Aerial crown-view tile of a tropical tree (Barro Colorado Island, Panama), acquired 20241014:
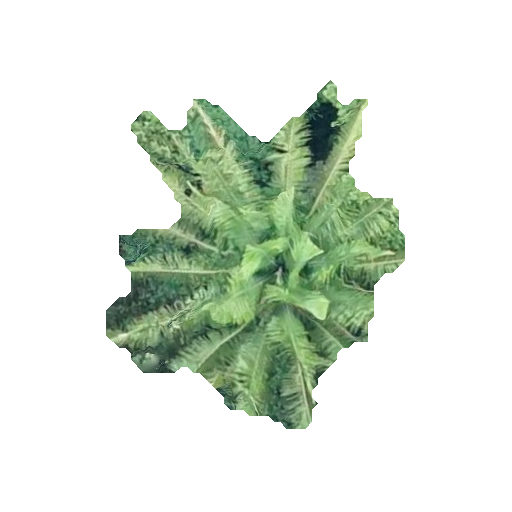
Species: Attalea butyracea
GBIF accepted scientific name: Attalea butyracea
Crown area: 98.718 m²